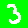
Digit: 3